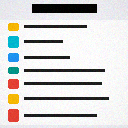
Screen state: on